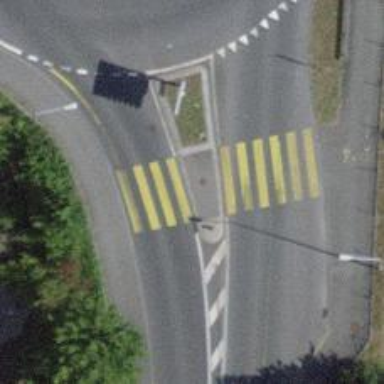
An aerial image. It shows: Kerb serving as barrier.